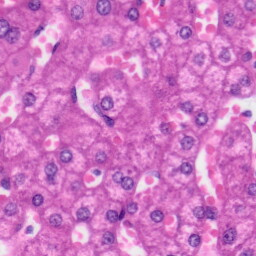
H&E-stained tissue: Liver